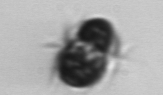
Label: Mesodinium